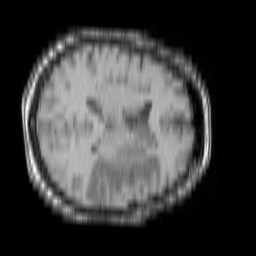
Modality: T1w
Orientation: axial
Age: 45
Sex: male
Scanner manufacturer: philips
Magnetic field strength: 1.5 T
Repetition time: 0.1907 s
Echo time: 0.001852 s